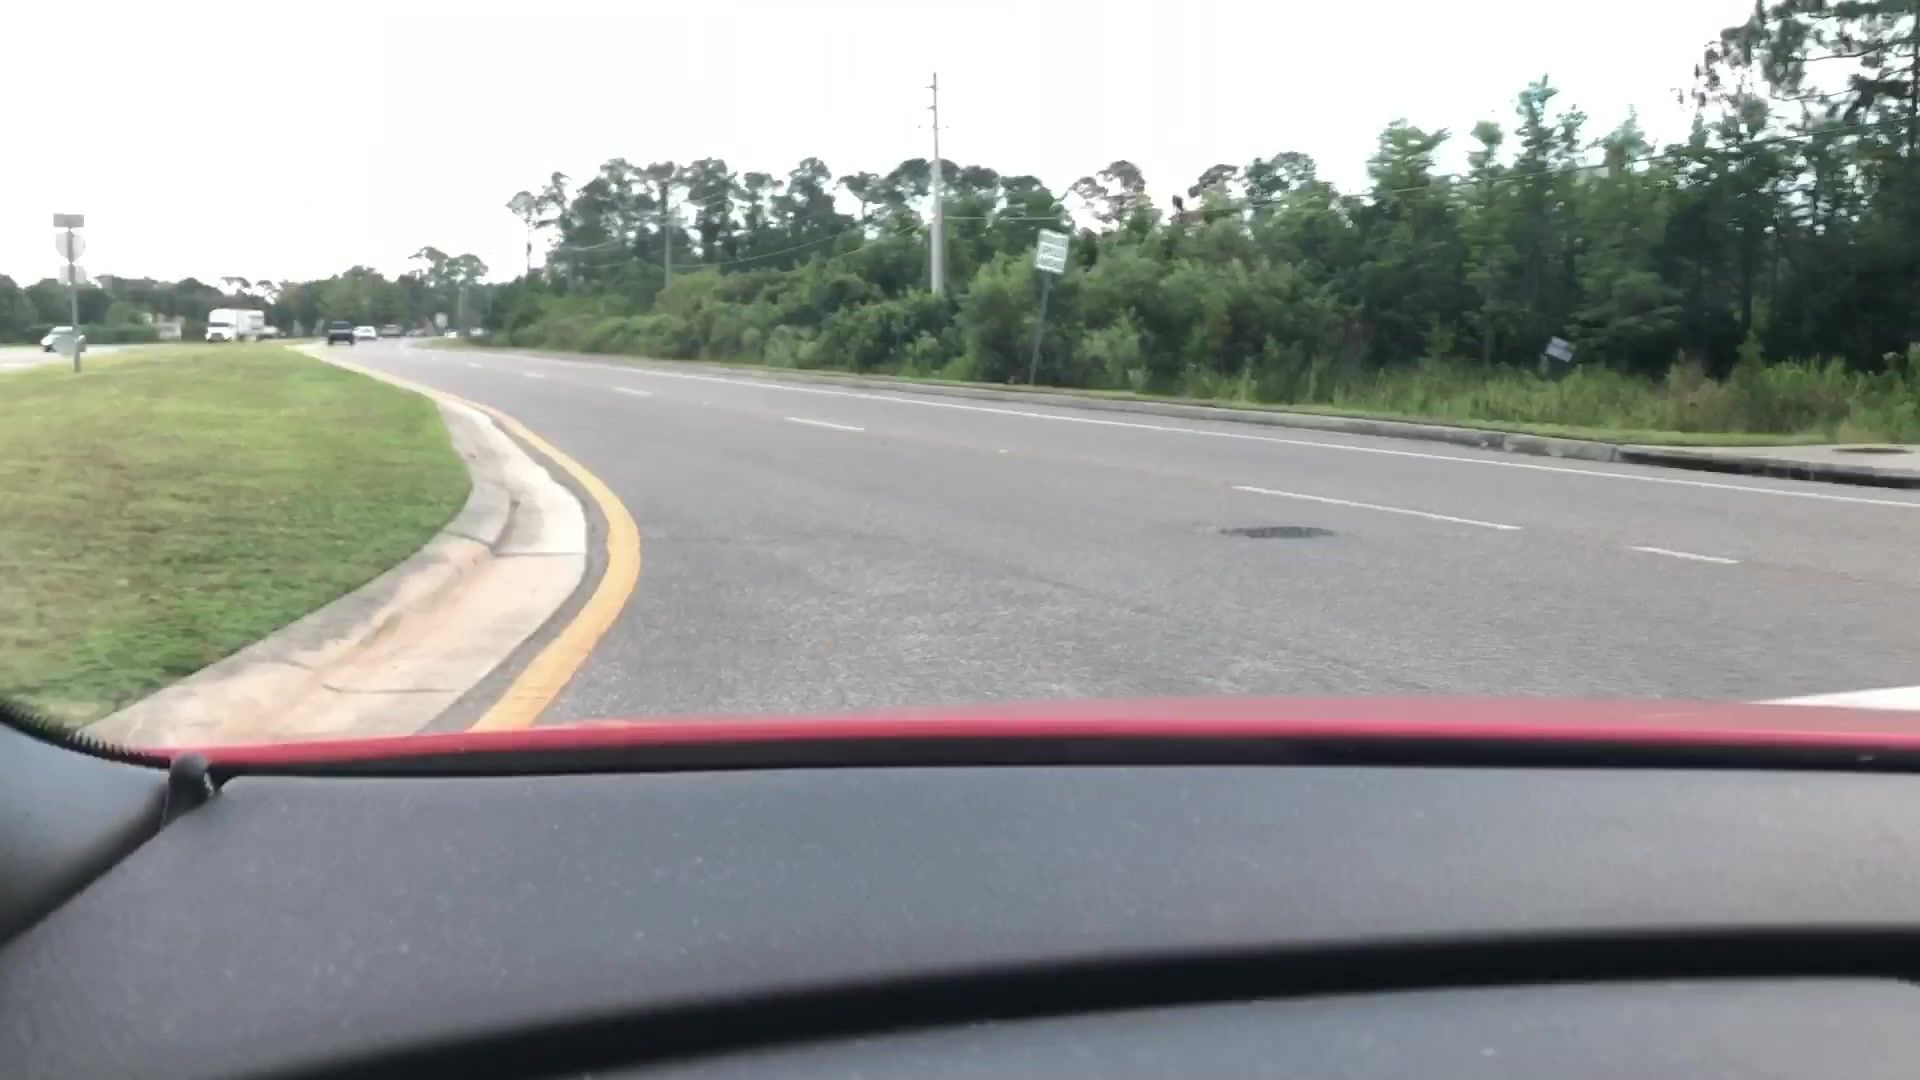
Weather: rainy
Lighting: day
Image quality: slightly poor
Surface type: driving surface
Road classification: service, tertiary
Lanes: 1
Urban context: low density rural
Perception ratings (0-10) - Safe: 4.53, Lively: 4.55, Beautiful: 5.39, Boring: 4.9, Depressing: 4.89, Wealthy: 2.35